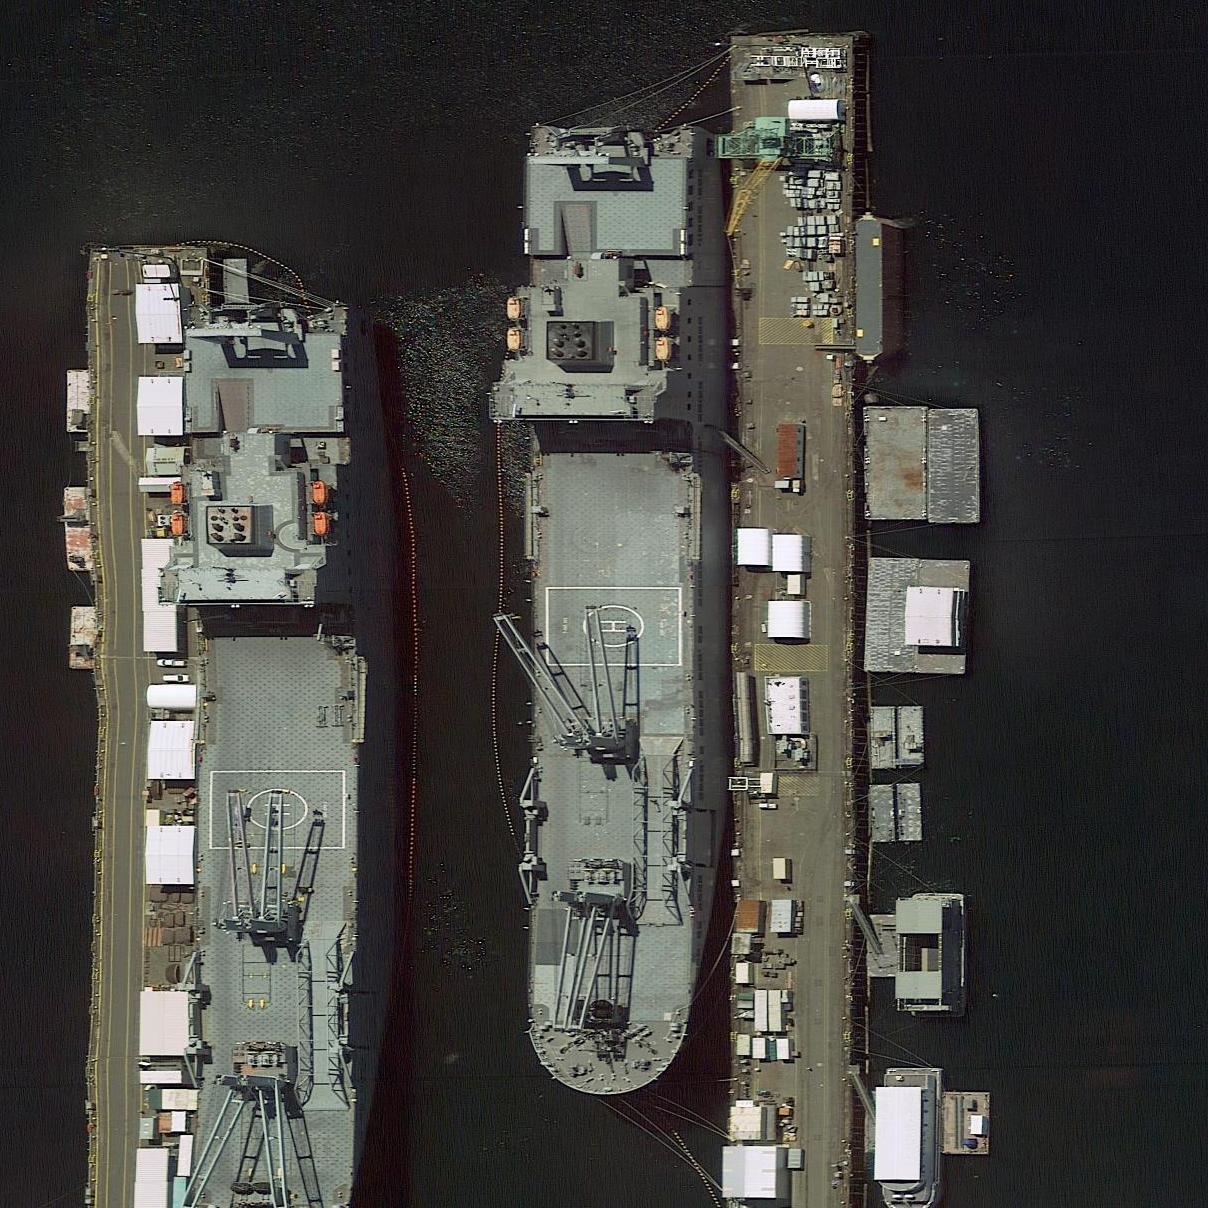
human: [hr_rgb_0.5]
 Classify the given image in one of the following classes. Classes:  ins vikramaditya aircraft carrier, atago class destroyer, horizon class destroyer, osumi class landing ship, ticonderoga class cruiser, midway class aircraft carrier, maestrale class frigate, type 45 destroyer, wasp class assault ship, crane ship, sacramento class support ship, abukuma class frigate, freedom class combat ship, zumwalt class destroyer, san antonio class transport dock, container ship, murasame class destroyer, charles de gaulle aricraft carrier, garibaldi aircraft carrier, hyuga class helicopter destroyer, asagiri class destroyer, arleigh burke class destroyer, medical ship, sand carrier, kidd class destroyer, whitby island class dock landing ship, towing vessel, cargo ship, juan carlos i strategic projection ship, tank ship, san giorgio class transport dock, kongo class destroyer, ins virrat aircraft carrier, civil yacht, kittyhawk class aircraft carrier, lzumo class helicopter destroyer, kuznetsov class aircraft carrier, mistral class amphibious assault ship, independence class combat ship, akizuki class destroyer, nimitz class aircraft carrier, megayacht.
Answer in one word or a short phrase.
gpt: Crane ship